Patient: sex M, age 61
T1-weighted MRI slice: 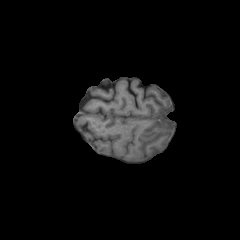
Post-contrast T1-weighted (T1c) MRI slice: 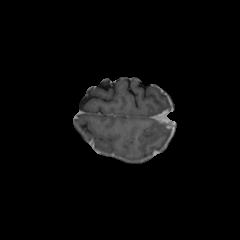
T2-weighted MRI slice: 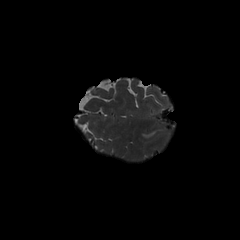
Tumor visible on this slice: yes
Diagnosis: Glioblastoma, IDH-wildtype
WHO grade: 4